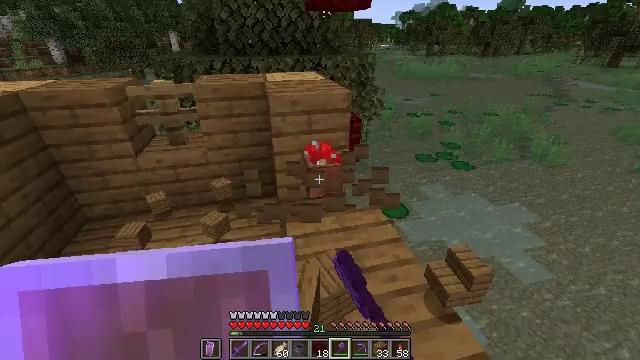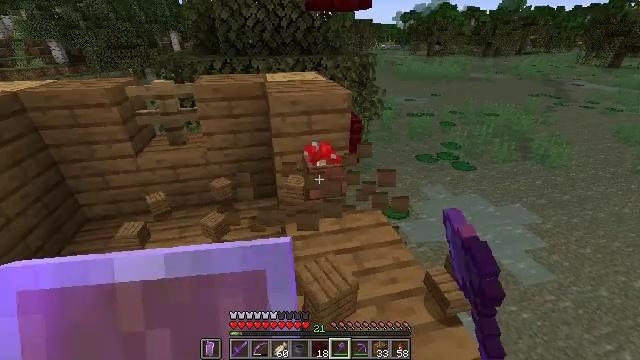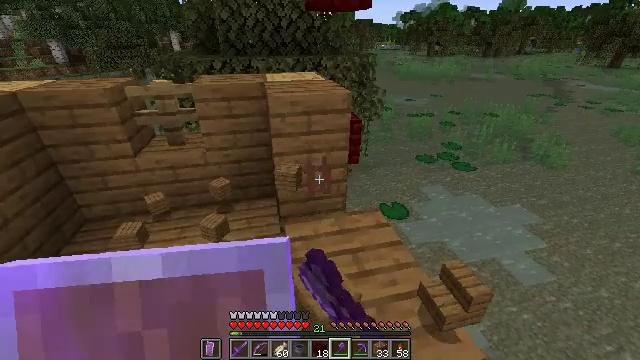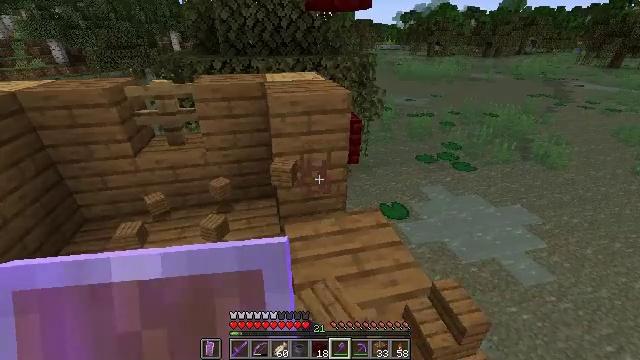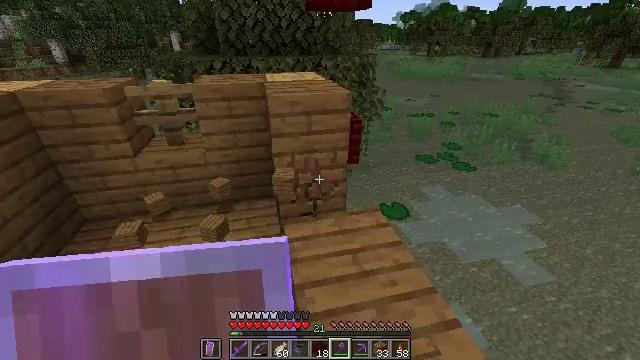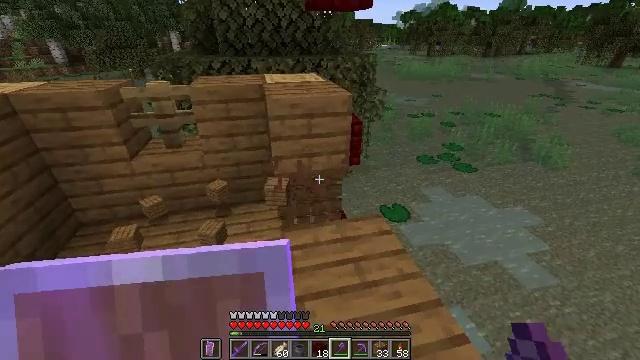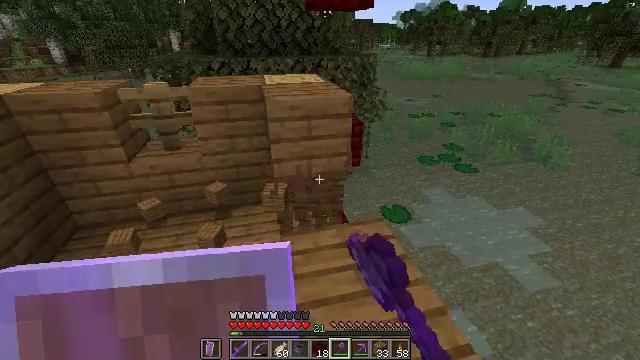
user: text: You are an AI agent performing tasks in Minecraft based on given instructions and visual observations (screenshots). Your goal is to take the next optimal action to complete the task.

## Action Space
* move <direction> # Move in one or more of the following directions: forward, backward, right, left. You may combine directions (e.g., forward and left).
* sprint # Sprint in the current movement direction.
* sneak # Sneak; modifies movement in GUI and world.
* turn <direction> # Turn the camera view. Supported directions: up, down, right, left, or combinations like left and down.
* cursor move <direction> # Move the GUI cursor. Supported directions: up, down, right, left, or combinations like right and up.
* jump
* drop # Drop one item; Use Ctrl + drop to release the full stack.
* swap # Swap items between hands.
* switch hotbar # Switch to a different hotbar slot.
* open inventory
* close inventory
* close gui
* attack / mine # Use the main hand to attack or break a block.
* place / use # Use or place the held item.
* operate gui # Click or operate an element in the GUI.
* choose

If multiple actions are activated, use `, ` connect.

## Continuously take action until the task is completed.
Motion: motion action
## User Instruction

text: Destroy the potted red mushroom.
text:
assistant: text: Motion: attack / mine
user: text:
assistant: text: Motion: attack / mine
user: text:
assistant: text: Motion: attack / mine
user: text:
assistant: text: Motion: attack / mine
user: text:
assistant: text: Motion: move forward, attack / mine
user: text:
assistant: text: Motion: move forward, attack / mine
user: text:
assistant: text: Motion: attack / mine